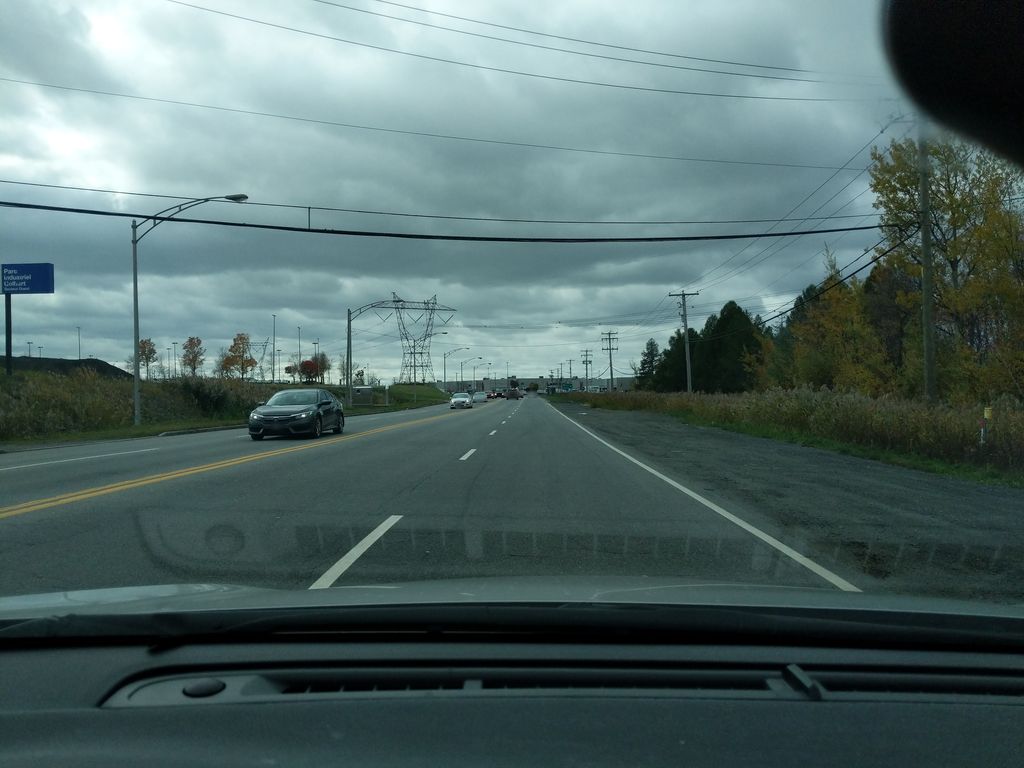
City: quebec_city